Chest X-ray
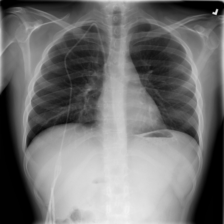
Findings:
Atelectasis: negative
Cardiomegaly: negative
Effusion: negative
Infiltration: positive
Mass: negative
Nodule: negative
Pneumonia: negative
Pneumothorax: negative
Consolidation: negative
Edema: negative
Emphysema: negative
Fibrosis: negative
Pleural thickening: negative
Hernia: negative